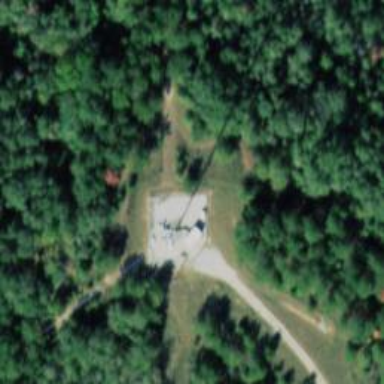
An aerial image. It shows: Mast tower used for communication.